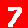
Digit: 7